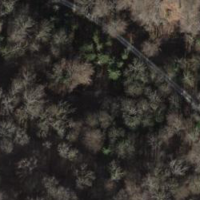
EUNIS habitat code: 41
Species observed at this site:
Mercurialis perennis